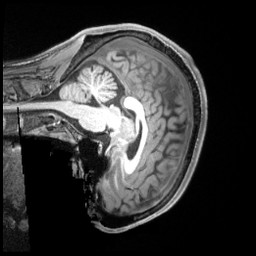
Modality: T1w
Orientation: sagittal
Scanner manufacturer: siemens
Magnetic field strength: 3 T
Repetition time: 2.5 s
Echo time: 0.00218 s